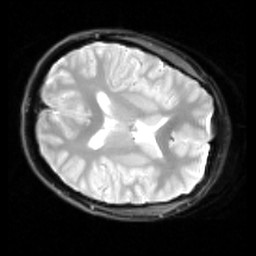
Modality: inplaneT2
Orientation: axial
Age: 18
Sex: female
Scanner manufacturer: siemens
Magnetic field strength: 2.894 T
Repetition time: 5 s
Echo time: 0.033 s